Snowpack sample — Buffalo Mountain, Silverthorne, Colorado, USA (1/25/25, 10:11 AM MST)
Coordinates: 39.6222, -106.1139
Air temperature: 22 °F
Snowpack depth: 110 cm
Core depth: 10 cm
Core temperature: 46.4 °F
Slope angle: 12°, slope face: 102°
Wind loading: high
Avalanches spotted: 0
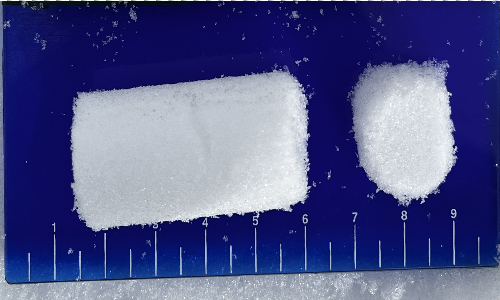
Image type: core
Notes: No avalanches nearby, collected on the outskirts of a fire break 15 meters from the treeline, on way to Buffalo and Red Mountain